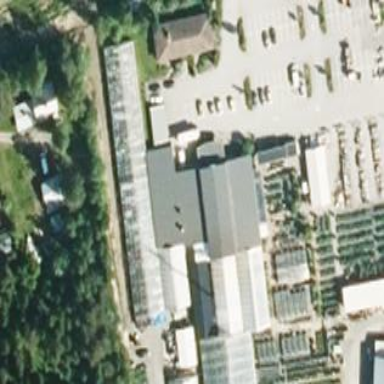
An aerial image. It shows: Area dedicated to greenhouse horticulture.